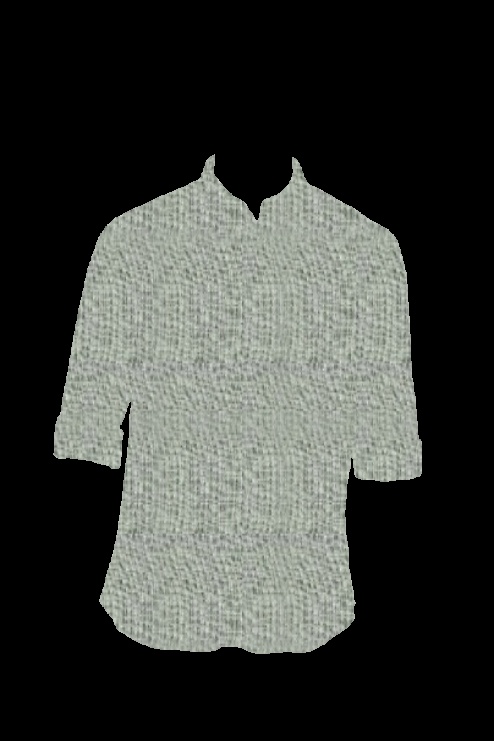
green slim fit tee